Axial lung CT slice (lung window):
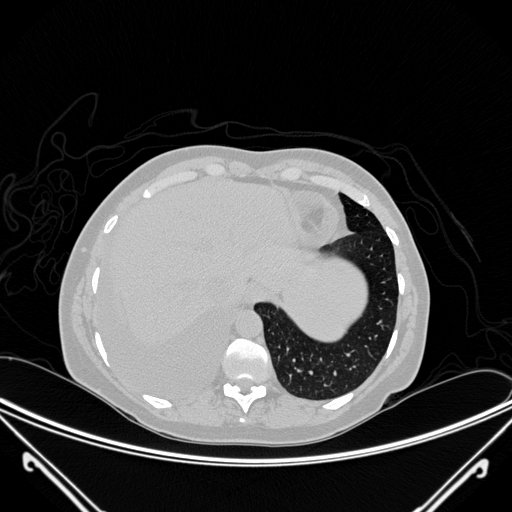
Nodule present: no